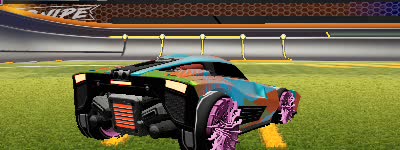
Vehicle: breakout